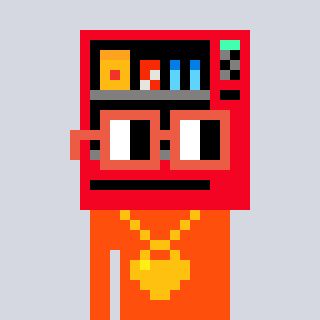
a pixel art character with square orange glasses, a vending machine-shaped head and a orange-colored body on a cool background